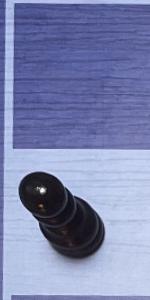
Label: Pawn_Black